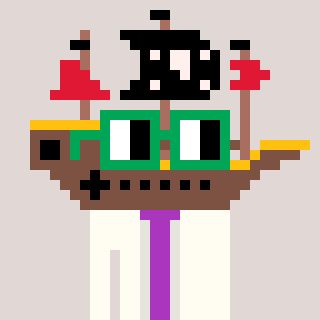
a pixel art character with square green glasses, a pirateship-shaped head and a grayscale-colored body on a warm background